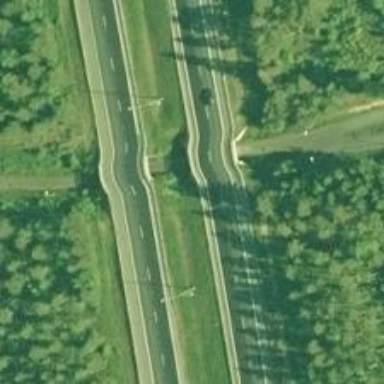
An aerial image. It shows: Footway along the road.